Aerial crown-view tile of a tropical tree (Barro Colorado Island, Panama), acquired 20241216:
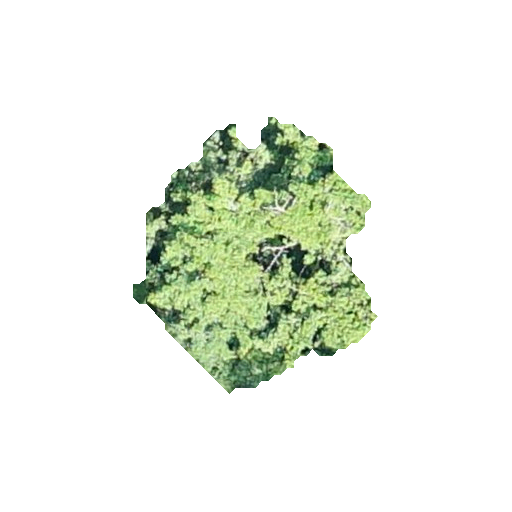
Species: Tabernaemontana arborea
GBIF accepted scientific name: Tabernaemontana arborea
Crown area: 64.041 m²